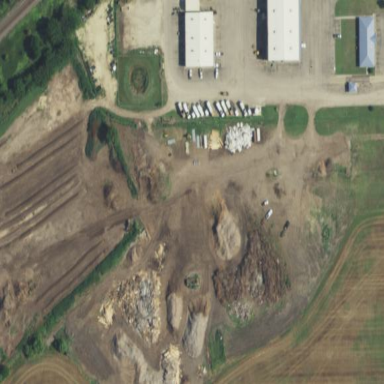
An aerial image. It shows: Industrial area with waste transfer station.